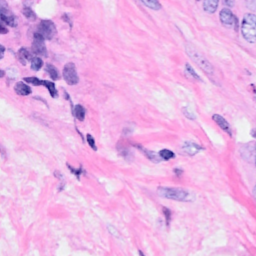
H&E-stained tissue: Breast